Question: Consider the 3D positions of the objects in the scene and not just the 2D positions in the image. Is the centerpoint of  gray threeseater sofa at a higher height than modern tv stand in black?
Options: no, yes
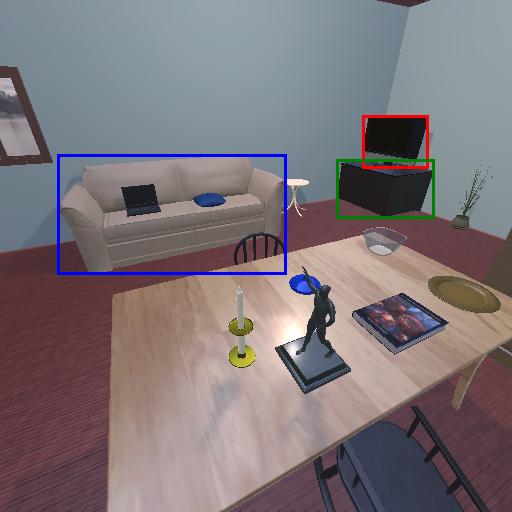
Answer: no